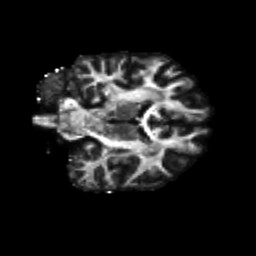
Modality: FA
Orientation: coronal
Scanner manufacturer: siemens
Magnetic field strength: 3 T
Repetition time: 4.16 s
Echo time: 0.0806 s